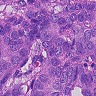
Metastatic tissue present: yes